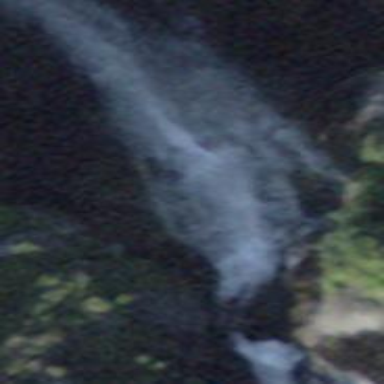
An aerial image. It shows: Beautiful waterfall in nature.